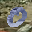
Label: 0